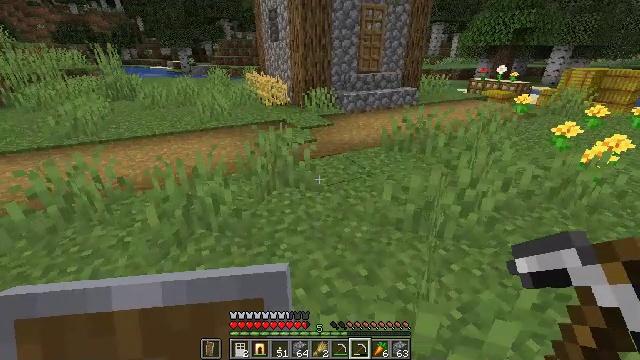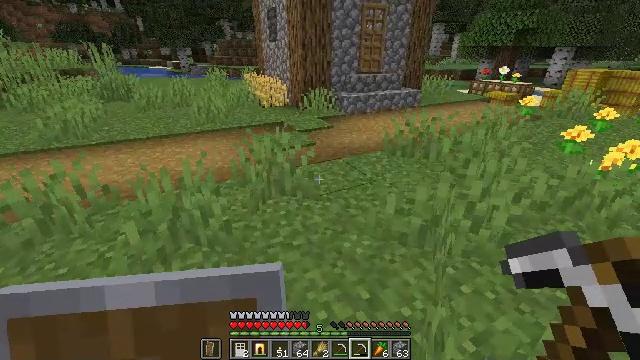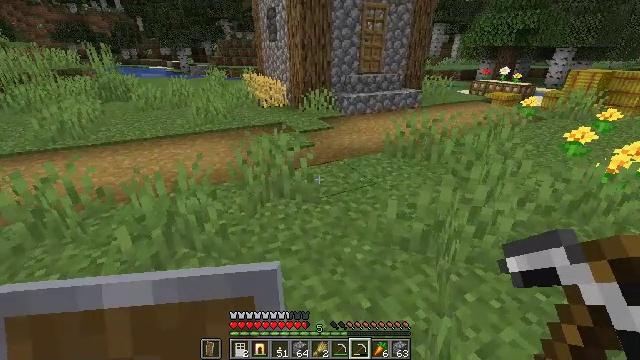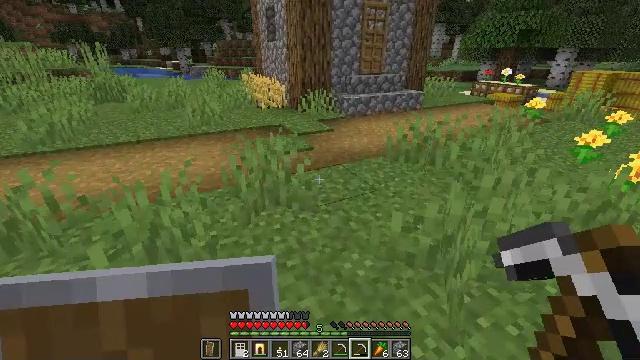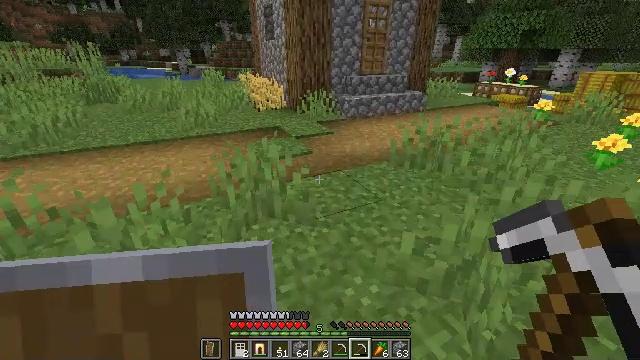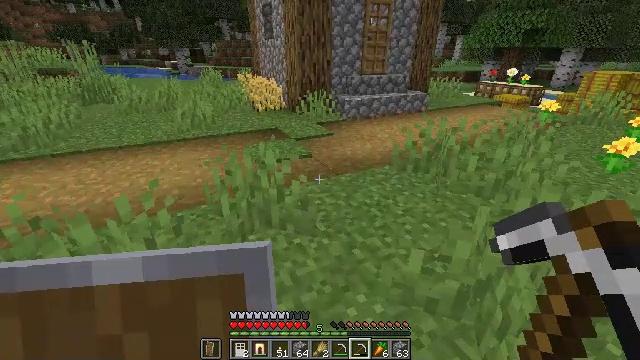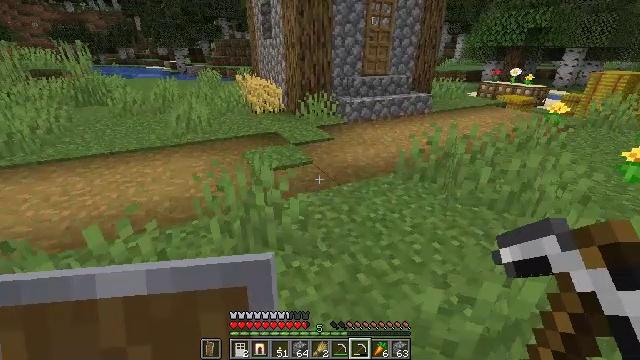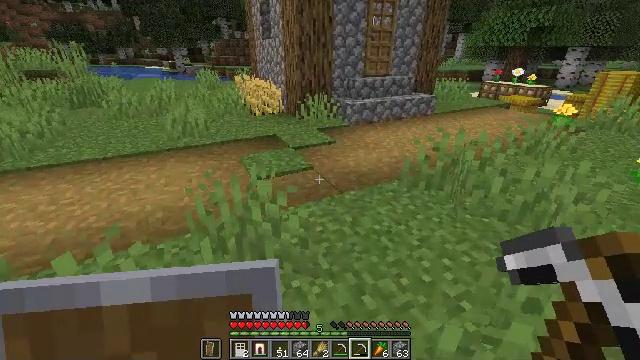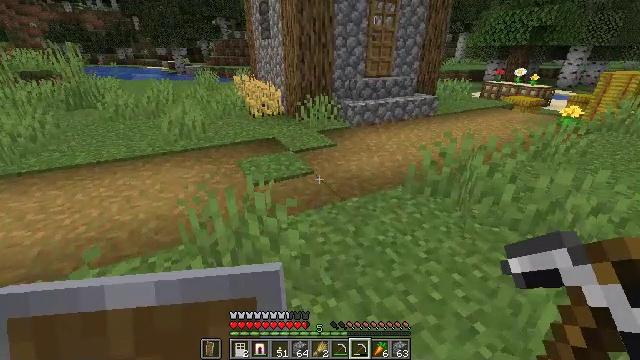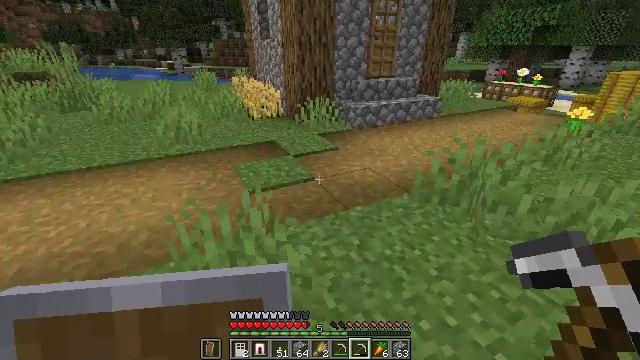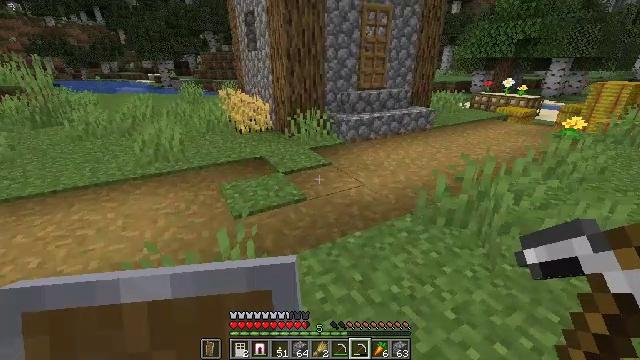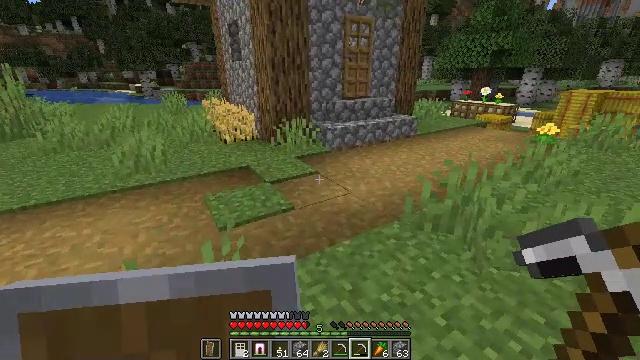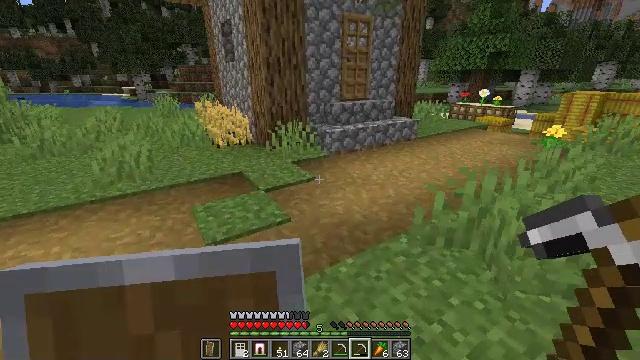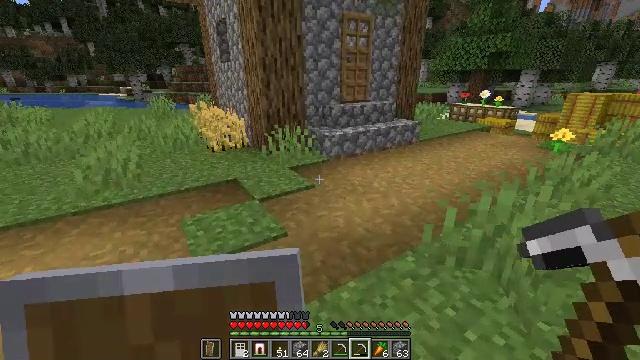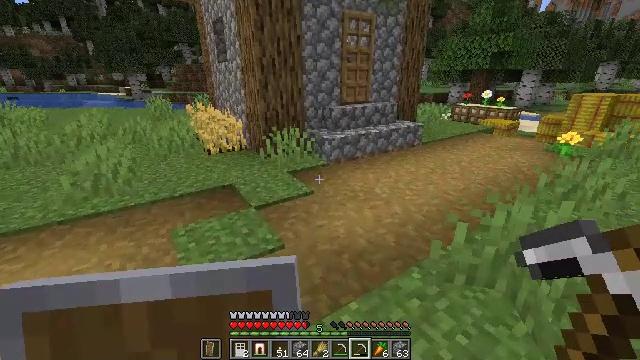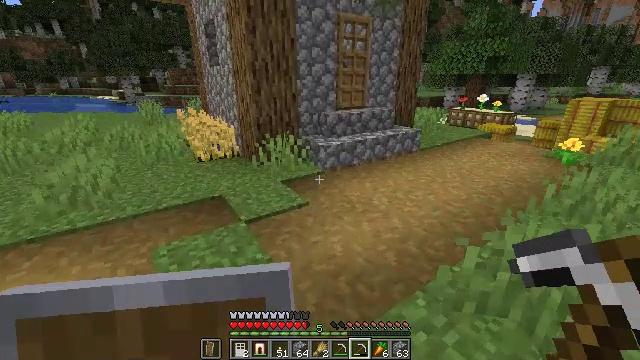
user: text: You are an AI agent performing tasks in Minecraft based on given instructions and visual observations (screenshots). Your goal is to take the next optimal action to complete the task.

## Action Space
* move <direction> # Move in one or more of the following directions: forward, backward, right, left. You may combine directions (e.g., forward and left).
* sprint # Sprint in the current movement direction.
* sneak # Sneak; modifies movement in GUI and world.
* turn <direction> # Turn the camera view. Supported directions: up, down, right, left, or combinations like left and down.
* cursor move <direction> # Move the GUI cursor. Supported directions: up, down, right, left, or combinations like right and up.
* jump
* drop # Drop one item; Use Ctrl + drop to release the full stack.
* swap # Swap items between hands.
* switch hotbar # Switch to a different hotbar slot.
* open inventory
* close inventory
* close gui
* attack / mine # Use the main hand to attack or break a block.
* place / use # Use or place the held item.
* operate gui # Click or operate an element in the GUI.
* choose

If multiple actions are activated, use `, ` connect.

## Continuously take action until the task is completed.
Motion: motion action
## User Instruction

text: Retrieve the white bed for later use.
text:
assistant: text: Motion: move forward
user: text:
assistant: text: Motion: move forward
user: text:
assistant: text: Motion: move forward
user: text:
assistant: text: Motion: move forward
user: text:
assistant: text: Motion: move forward
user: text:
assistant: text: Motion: move forward
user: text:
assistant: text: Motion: move forward
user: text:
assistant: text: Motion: move forward
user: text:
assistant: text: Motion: move forward
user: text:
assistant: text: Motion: move forward, turn right and up
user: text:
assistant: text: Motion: move forward, turn right and up
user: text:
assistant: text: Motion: move forward
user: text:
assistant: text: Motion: move forward
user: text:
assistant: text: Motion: move forward
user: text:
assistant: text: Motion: move forward
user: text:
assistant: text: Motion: move forward, turn right
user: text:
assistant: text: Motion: move forward
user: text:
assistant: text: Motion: move forward
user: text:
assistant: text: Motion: move forward
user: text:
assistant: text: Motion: move forward
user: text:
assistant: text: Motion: move forward
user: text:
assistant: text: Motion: move forward
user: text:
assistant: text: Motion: move forward
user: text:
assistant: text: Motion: move forward
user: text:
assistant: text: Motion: move forward
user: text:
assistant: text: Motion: move forward, turn right
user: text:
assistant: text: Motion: move forward
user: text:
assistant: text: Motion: move forward, turn right
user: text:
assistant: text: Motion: move forward
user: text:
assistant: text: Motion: move forward